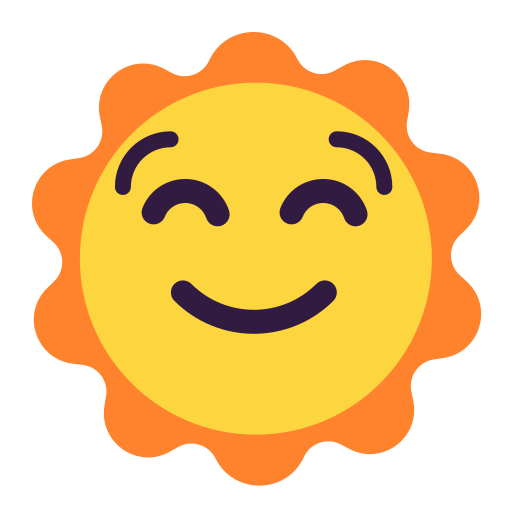
sun with face flat